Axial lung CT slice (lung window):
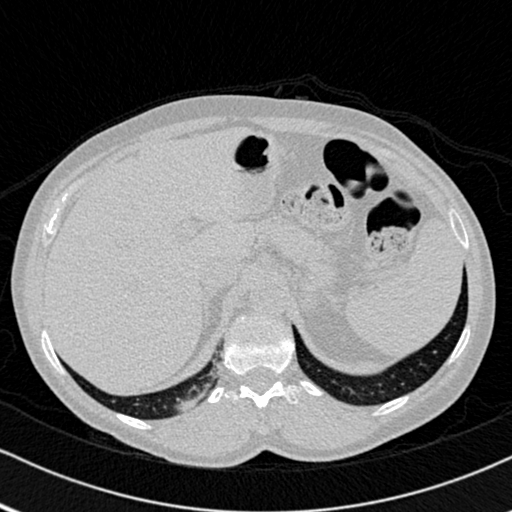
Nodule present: no